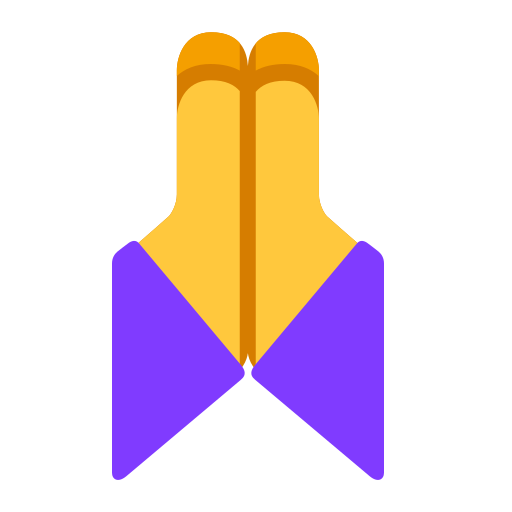
folded hands flat default